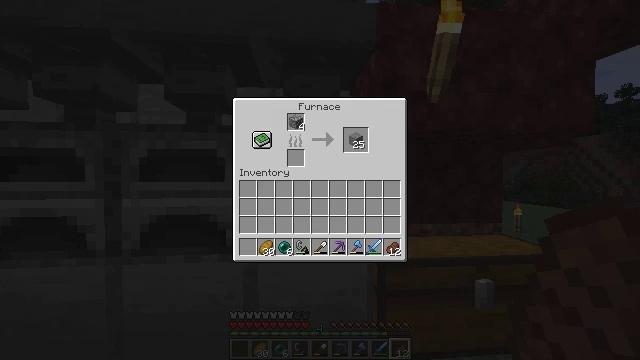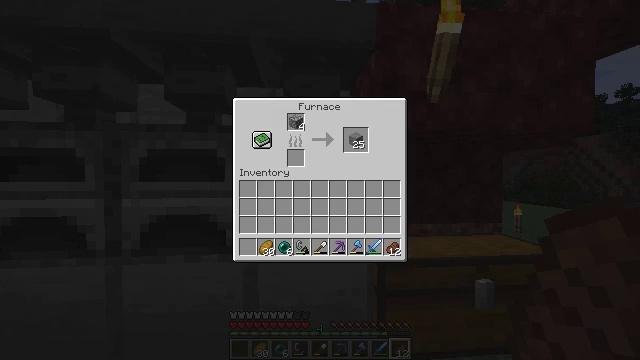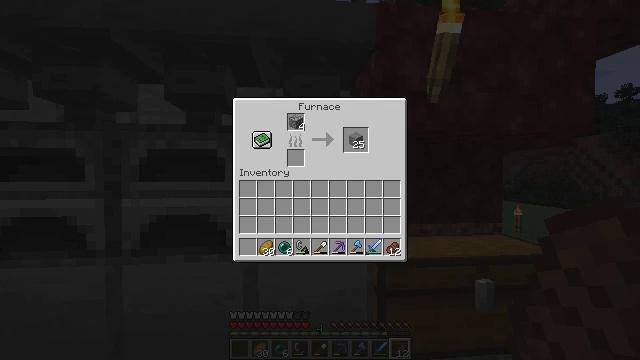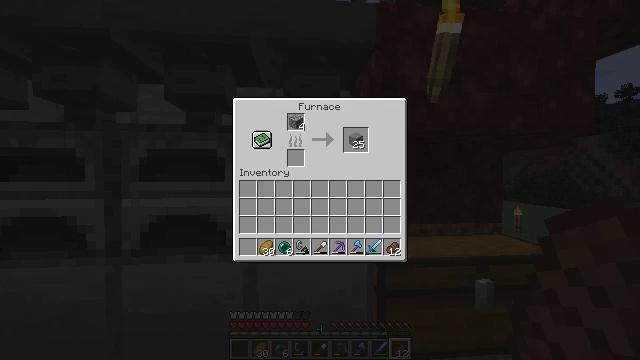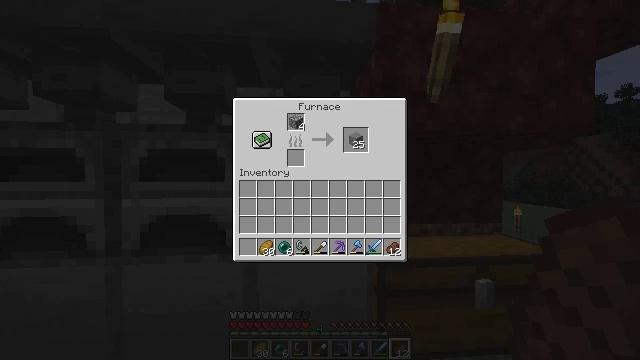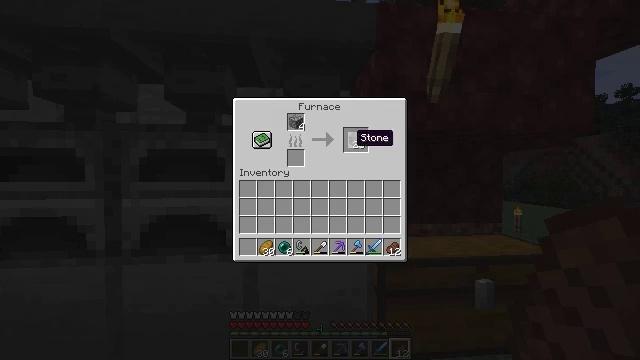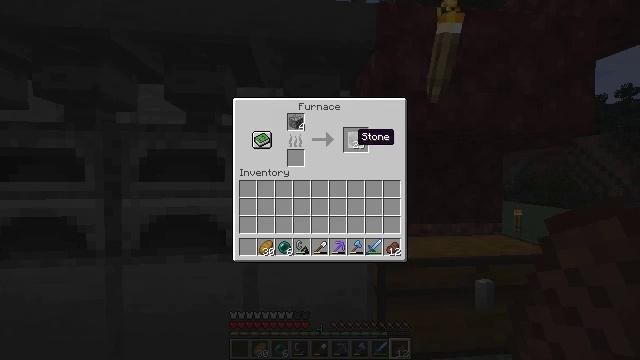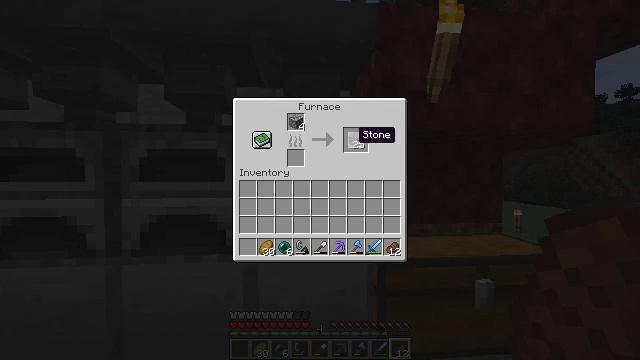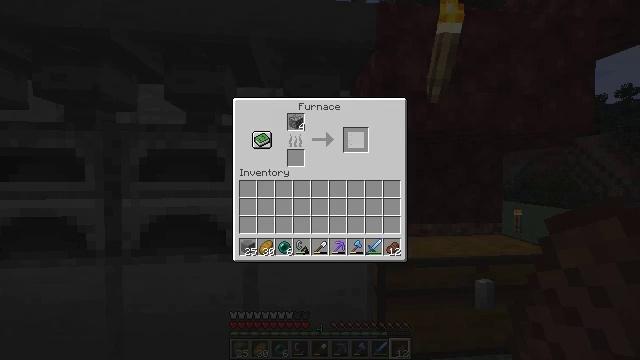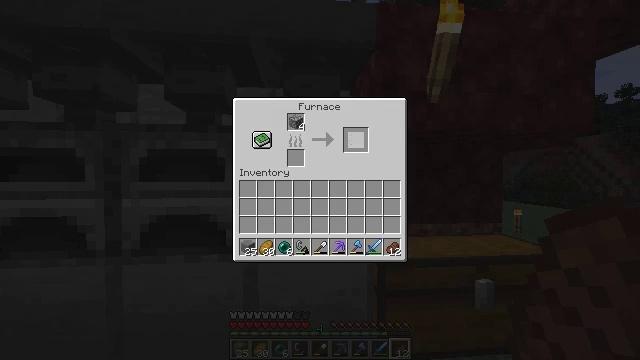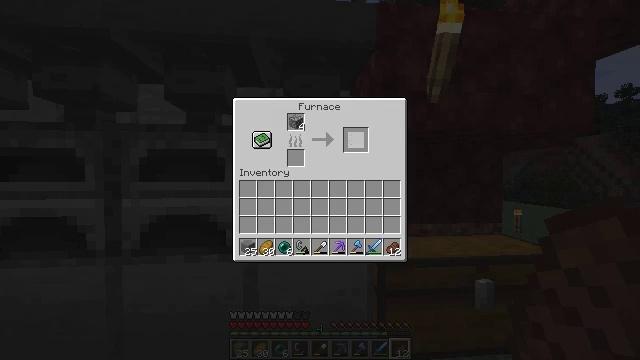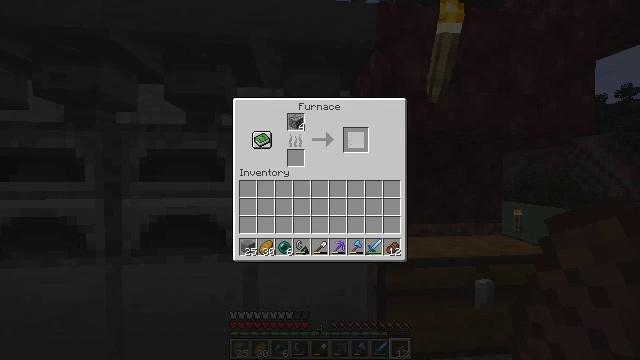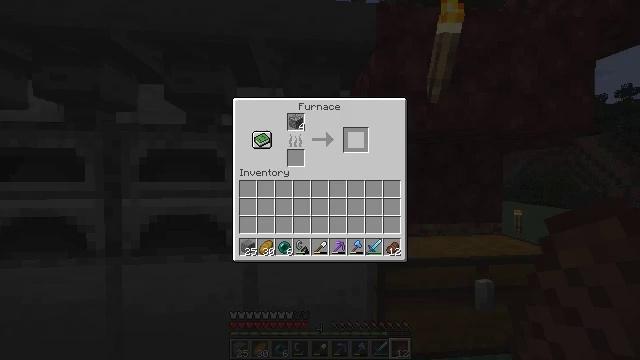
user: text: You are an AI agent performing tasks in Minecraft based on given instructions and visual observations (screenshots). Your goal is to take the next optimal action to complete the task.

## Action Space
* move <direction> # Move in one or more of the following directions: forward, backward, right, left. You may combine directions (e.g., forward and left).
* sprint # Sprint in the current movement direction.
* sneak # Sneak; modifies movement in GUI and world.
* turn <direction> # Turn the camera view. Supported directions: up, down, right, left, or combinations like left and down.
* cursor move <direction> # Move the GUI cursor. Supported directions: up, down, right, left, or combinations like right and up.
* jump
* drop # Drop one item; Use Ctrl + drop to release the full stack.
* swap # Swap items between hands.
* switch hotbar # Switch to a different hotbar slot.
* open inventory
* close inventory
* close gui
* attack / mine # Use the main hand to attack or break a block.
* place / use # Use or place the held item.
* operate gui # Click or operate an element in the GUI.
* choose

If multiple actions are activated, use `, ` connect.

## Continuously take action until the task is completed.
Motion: motion action
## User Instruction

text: craft item air
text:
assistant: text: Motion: turn right
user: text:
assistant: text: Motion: no_op
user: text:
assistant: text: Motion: sneak, turn up
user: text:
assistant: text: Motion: sneak, turn up
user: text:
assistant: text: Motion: sneak
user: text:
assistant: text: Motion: sneak
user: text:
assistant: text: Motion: sneak
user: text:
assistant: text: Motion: sneak, attack / mine
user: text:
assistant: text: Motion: sneak, attack / mine
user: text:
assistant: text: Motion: sneak, attack / mine
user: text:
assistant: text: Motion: sneak
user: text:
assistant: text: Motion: sneak
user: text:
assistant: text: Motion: sneak